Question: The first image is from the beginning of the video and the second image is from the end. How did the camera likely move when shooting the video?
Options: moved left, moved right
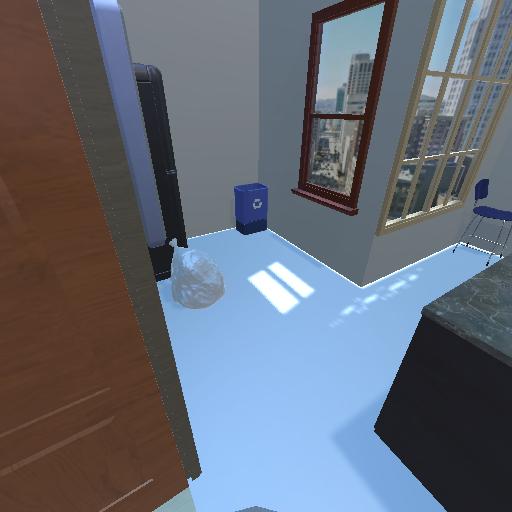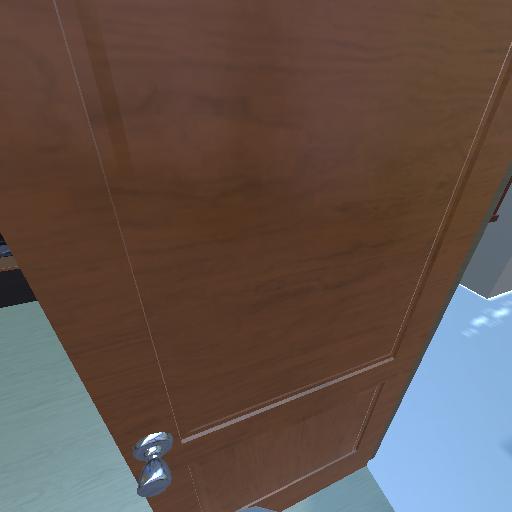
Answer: moved left